Field crop: maize
Growth stage: 2
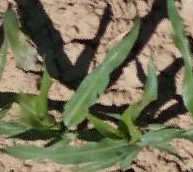
Species: maize